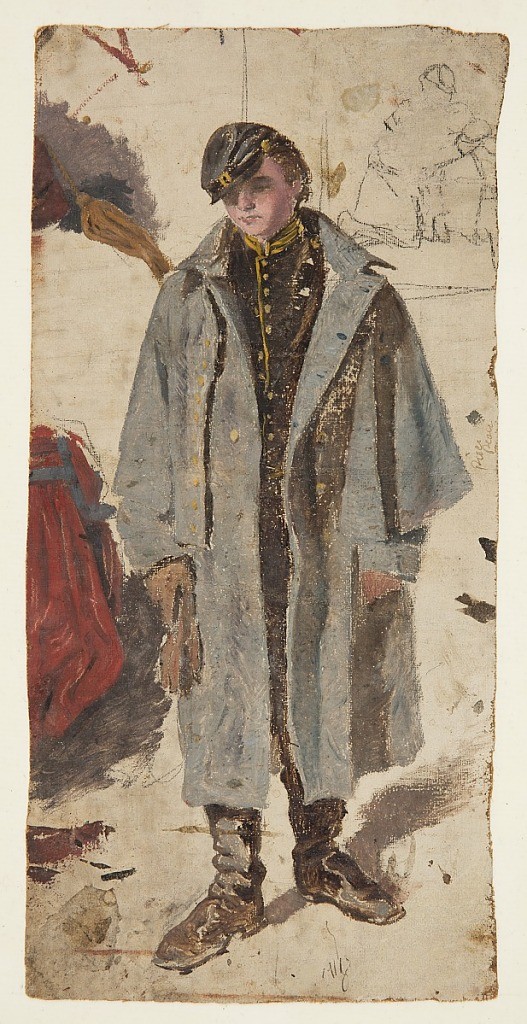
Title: Young Soldier, Sketch of a Soldier Giving Water to a Wounded Companion
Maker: Winslow Homer, American, 1836–1910
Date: ca. 1864
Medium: Brush and oil, gouache, graphite on canvas, lined
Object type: Drawing
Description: A young soldier stands in uniform, wearing a grey field cape. Sketched at left are different positions of the figure of a Zouave that are cropped. At upper right, a small study in graphite of a soldier giving water to a wounded comrade appears.